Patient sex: F
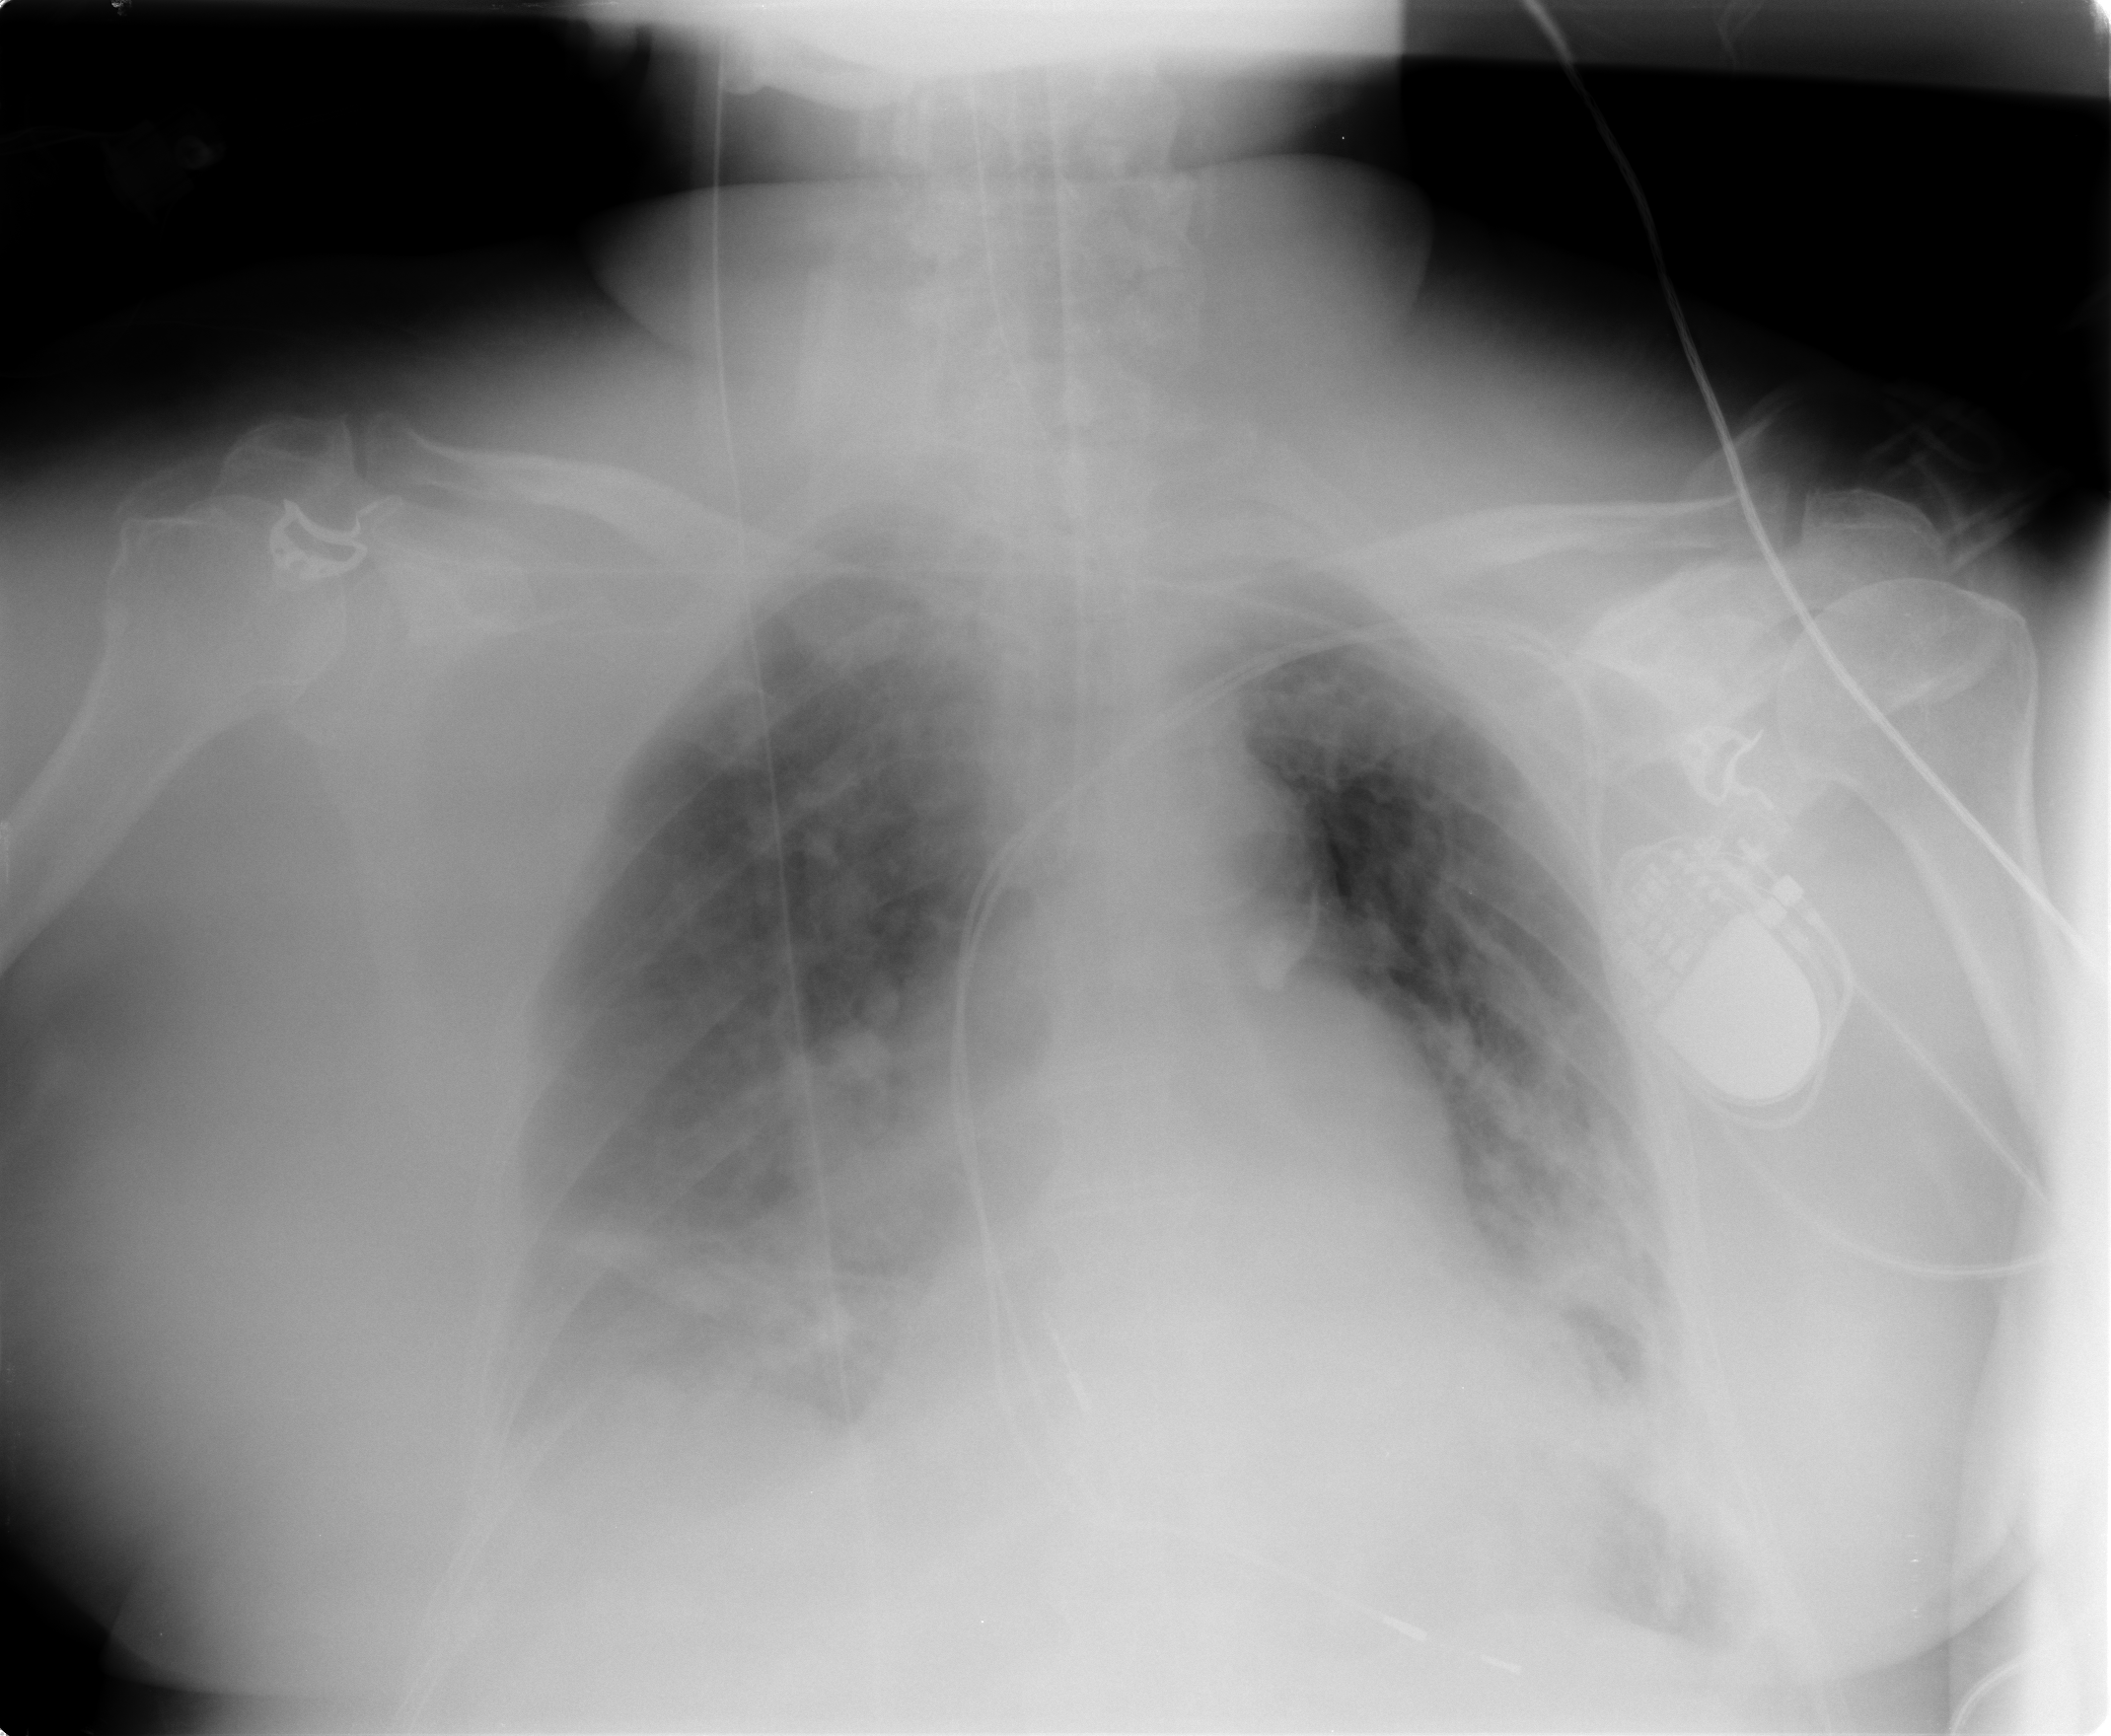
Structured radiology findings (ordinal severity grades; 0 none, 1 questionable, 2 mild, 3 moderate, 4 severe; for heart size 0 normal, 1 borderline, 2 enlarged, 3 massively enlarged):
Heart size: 2
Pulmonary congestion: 2
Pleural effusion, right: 3
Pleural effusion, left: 2
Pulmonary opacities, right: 2
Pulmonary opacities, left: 2
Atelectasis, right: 3
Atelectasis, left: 3